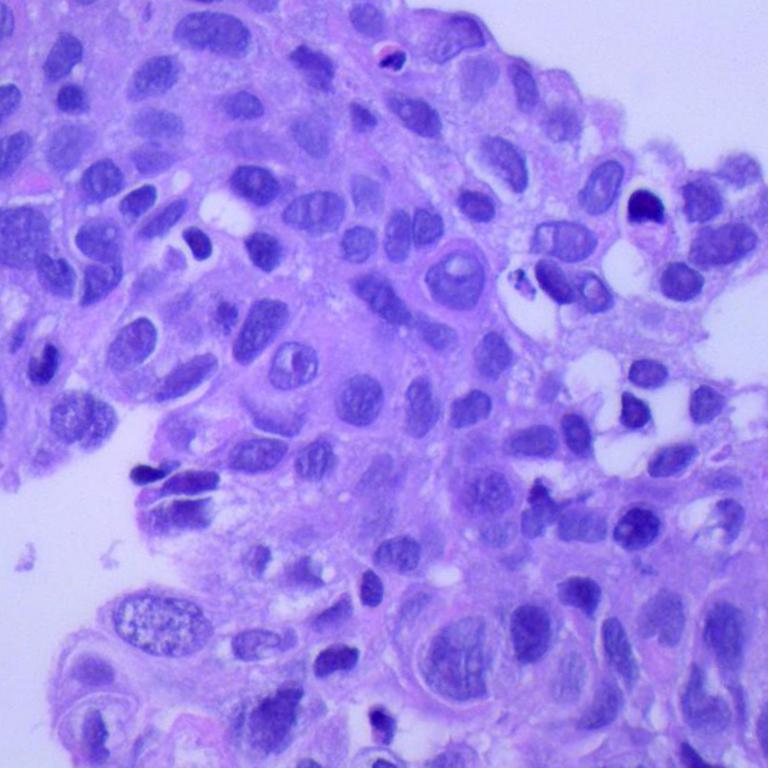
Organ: lung
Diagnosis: squamous carcinomas